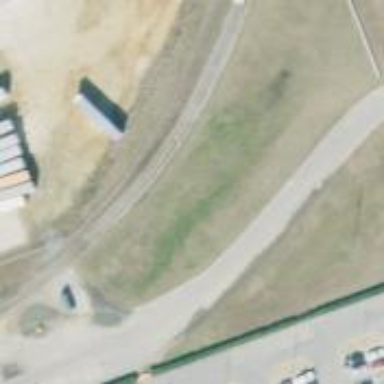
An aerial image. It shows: Rail spur service.